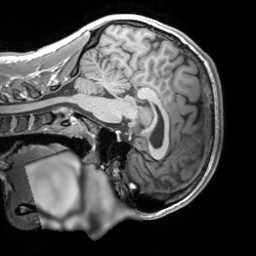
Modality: T1w
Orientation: sagittal
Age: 25
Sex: male
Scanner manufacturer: siemens
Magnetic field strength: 3 T
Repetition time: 1.9 s
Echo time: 0.00293 s